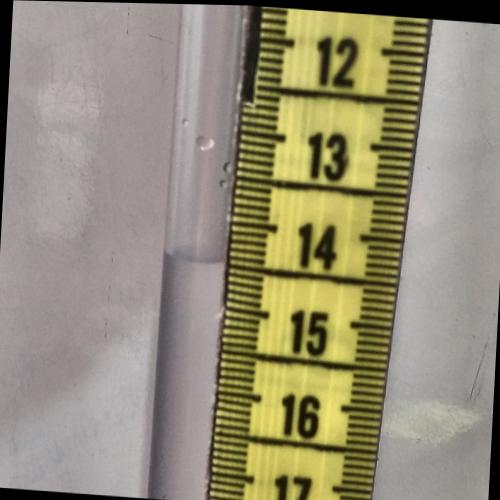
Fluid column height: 14.5 cm